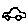
Label: car